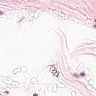
Metastatic tissue present: no